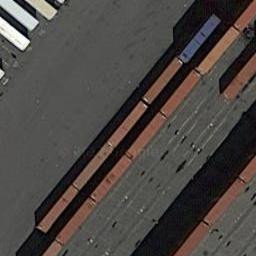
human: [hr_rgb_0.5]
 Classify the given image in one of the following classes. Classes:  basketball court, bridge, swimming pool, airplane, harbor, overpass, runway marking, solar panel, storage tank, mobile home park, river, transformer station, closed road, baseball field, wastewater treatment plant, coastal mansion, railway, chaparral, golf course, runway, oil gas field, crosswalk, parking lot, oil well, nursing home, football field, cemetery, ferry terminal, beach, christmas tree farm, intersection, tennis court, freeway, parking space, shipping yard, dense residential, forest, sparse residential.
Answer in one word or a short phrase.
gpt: shipping yard